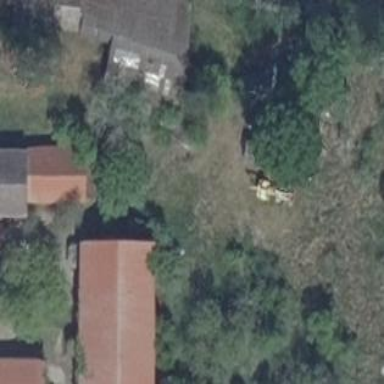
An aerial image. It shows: Isolated dwelling in residential area.